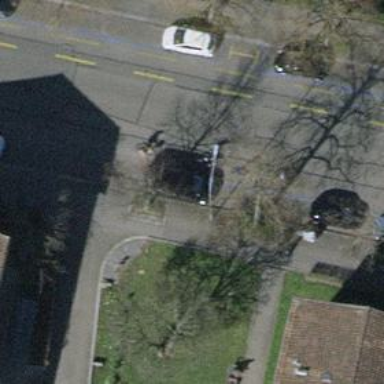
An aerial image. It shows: Tree-lined avenue.